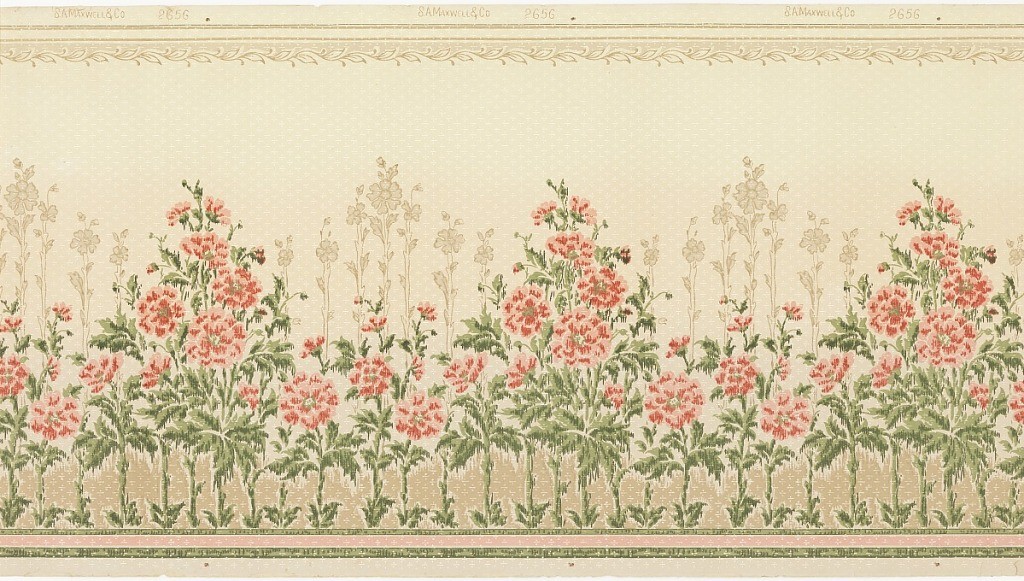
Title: Frieze
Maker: Maxwell & Co., S.A., Chicago, Illinois, USA
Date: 1905–1915
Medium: Machine-printed paper
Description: Red carnation-like flowers on stems creating appearance of floral swag.  Printed between the peaks are floral motifs printed in silhouette. Printed in red, green, shades of tan on off-white ground which shades from lighter at the top to darker at the bottom.